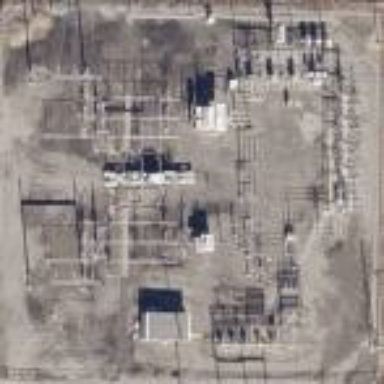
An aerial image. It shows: Distribution level power substation enclosed by fence.